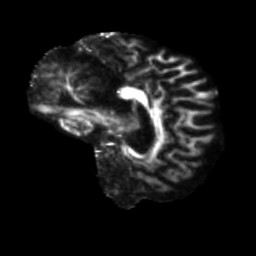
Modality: FA
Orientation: sagittal
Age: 61
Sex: female
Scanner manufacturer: siemens
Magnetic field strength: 3 T
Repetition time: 5.25 s
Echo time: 0.08 s